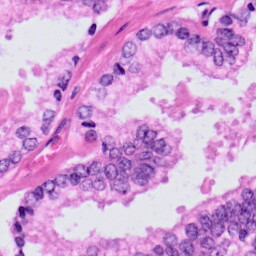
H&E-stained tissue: Prostate